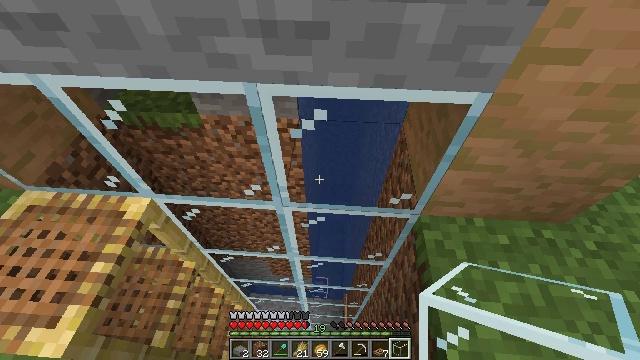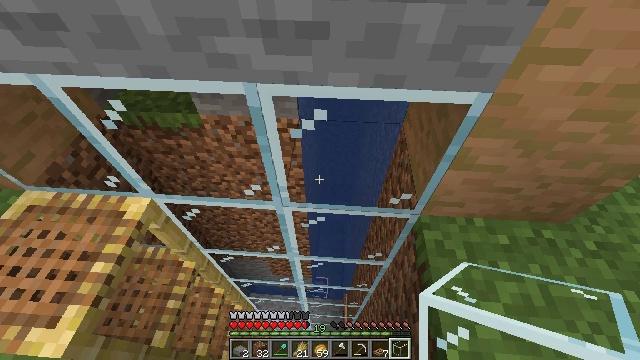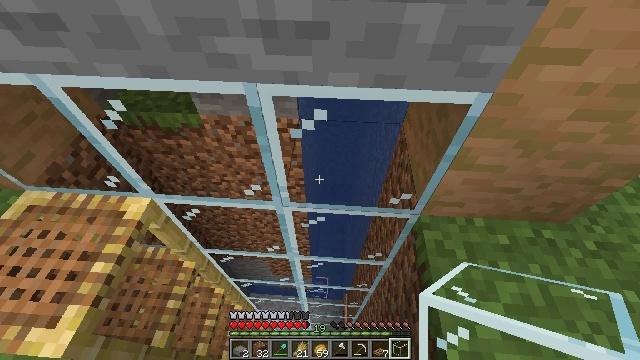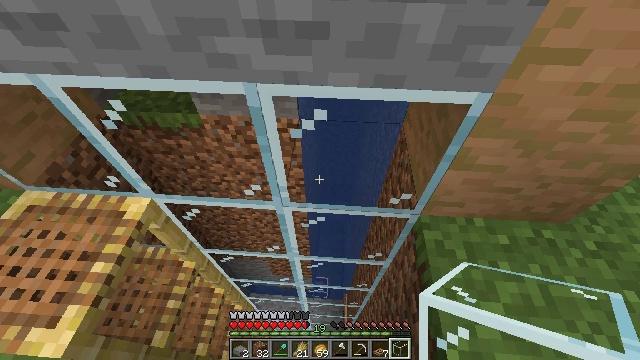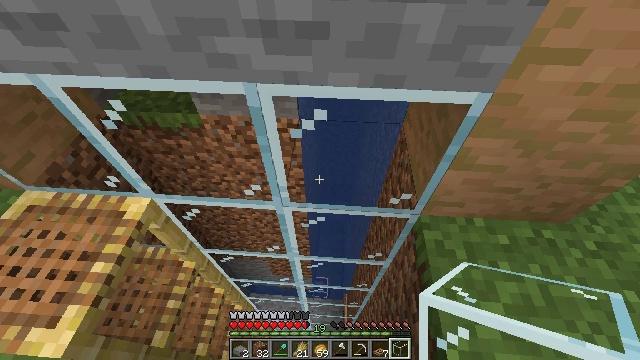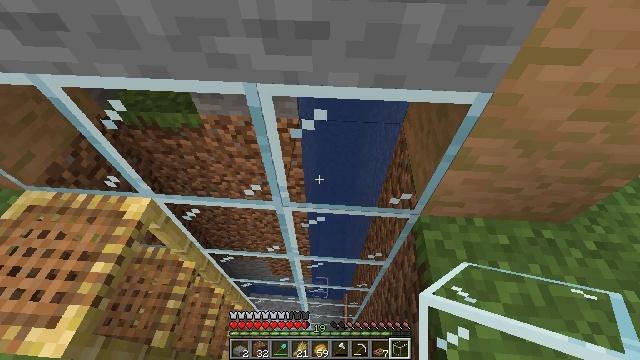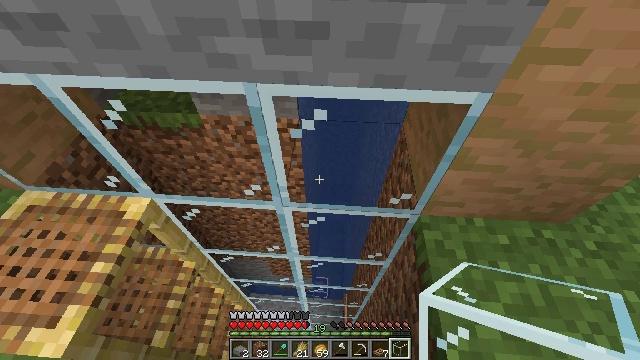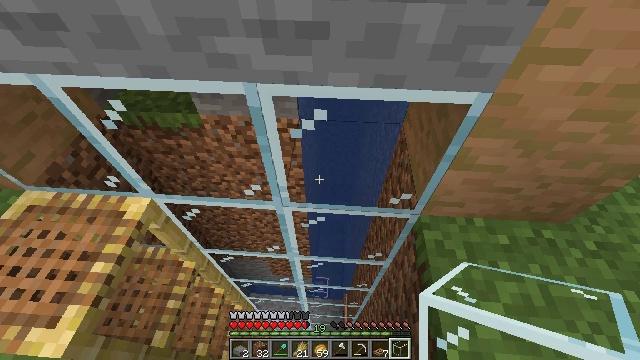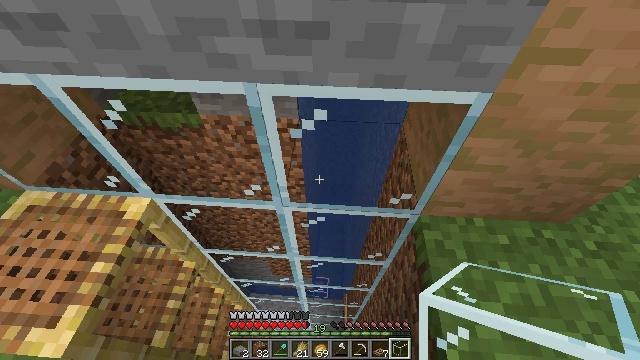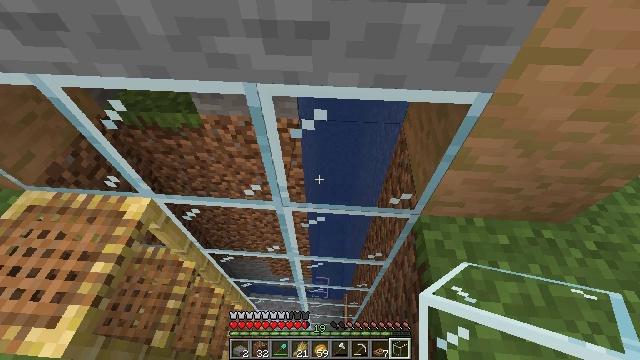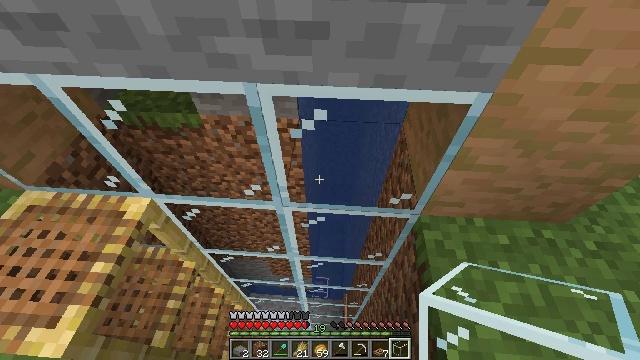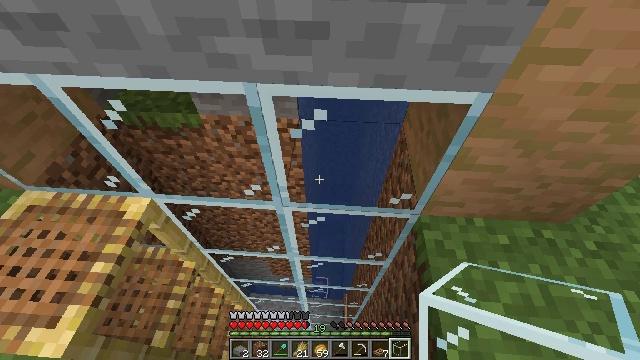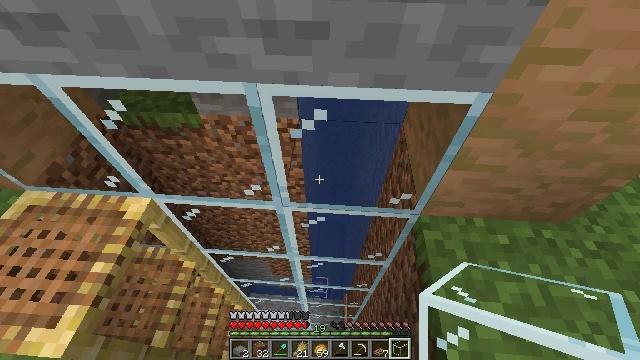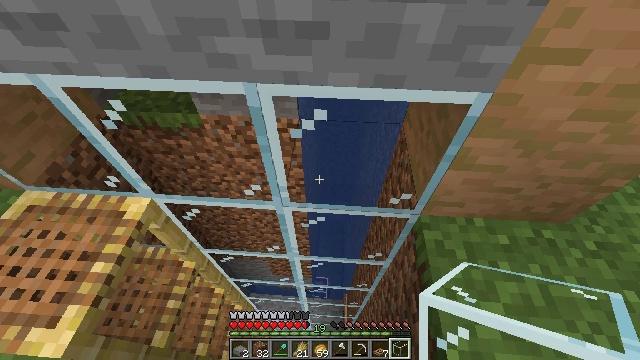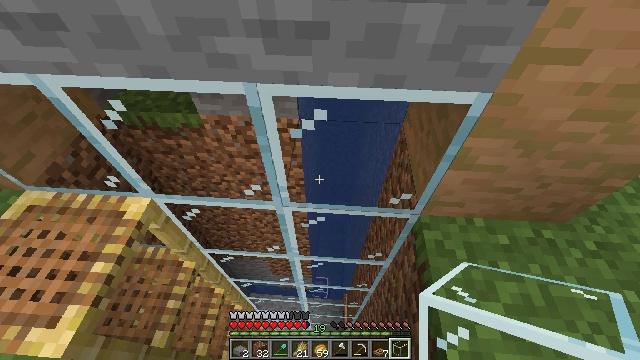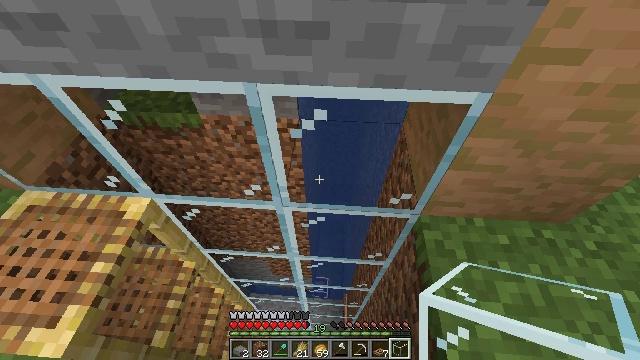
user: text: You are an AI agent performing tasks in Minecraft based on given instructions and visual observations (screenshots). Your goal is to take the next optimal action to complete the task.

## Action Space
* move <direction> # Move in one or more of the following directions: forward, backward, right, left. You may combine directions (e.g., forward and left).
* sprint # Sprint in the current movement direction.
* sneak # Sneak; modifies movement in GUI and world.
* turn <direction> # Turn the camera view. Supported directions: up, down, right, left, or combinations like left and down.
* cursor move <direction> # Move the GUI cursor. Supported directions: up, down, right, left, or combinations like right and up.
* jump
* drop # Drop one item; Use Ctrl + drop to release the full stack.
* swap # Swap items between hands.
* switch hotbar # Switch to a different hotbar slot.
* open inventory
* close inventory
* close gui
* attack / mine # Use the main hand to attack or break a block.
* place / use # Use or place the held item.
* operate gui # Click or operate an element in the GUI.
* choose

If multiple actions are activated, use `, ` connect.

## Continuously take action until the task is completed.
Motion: motion action
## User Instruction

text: Make a jungle sign with jungle wood planks.
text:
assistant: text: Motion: no_op
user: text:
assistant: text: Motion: no_op
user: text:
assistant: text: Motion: no_op
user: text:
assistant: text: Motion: no_op
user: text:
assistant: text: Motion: no_op
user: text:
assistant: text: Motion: no_op
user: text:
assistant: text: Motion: no_op
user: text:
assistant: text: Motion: no_op
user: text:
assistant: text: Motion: no_op
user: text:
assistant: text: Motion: no_op
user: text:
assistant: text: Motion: no_op
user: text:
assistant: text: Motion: no_op
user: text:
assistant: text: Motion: no_op
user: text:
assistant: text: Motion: no_op
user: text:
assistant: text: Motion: no_op
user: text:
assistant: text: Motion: no_op
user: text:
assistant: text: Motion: no_op
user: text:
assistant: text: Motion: no_op
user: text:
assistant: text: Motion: no_op
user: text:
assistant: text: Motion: no_op
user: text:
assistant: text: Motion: no_op
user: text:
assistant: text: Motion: no_op
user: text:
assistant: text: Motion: no_op
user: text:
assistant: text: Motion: no_op
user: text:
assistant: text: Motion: no_op
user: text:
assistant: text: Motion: no_op
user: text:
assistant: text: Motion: no_op
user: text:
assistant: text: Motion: no_op
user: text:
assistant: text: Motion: no_op
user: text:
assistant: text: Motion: no_op